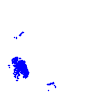
Particle: electron